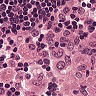
Metastatic tissue present: no